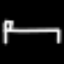
Label: bed